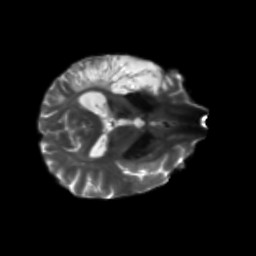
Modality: T2w
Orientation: axial
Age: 56
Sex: male
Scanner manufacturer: siemens
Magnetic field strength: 3 T
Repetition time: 5.47 s
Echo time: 0.0854 s